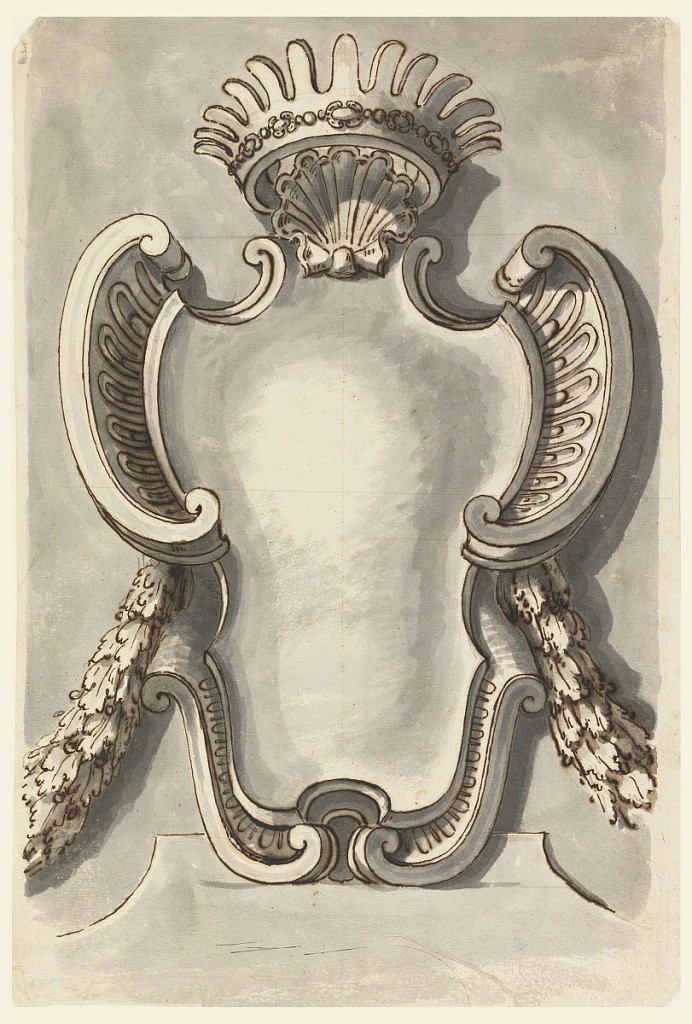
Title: Design for an escutcheon
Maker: Carlo Marchionni, Italian, 1702–1786
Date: ca. 1725
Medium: Graphite, pen and sepia ink, brush and gray watercolor on laid paper
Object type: Drawing
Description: On top a shell and a crown. On verso: a sketch of what looks to be Christ on the Cross.